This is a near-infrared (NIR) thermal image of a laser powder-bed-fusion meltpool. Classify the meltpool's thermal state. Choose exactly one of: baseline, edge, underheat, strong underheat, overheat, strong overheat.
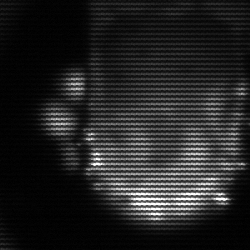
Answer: baseline